Question: In My application I have to show all 'List Items' in 'GridView' and then while scroll down the 'GridView' it needed to scroll the upper View(top of GridView) also along with Grid.For this purpose I have used <URL>. What I needed is working fine but the GridView's last row items are not viewing fully as like attached image.So,anyone please help me to solve this issue.

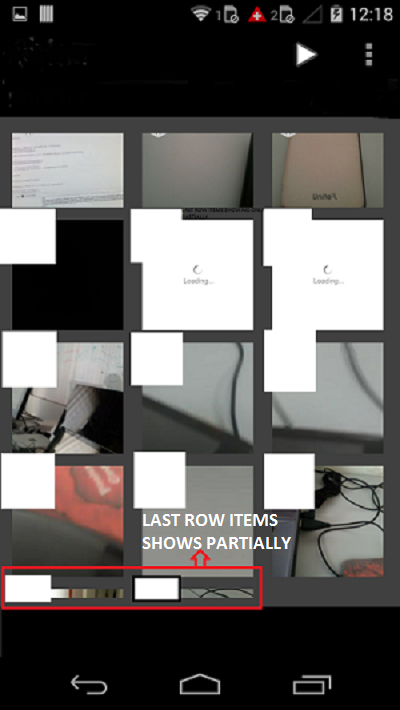
Answer: This is the default property of the gridview. It will show as like that only. If you need it in your own way, then you can solve it only by by displaying the items in the gridview according to the . This is only just a hint to solve your problem. So Please check this and if you doesn't got solution, please let me know.
<URL>
<URL>
<URL>
I think this links may give you some guidelines.